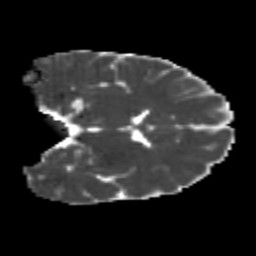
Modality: MD
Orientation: coronal
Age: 21
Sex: male
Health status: healthy
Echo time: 0.074 s